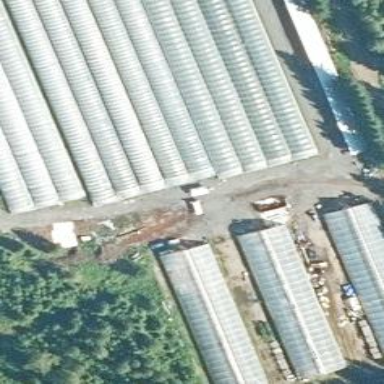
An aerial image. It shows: Greenhouse.